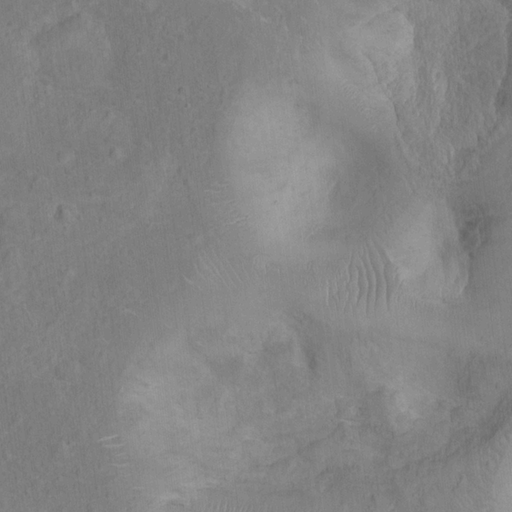
Classes present: Background, Cone